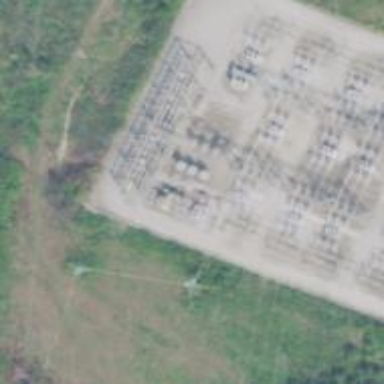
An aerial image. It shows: Switch used for power control.